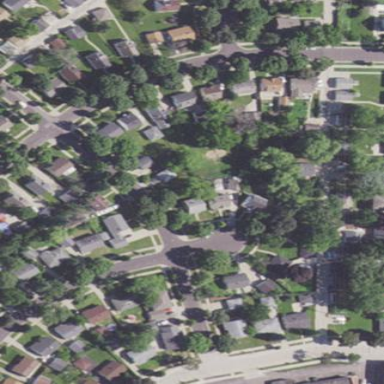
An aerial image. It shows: Sidewalk.